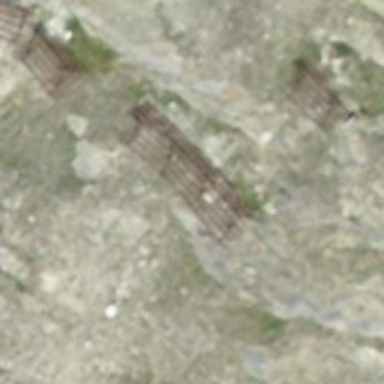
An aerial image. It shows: Snow fence.